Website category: book
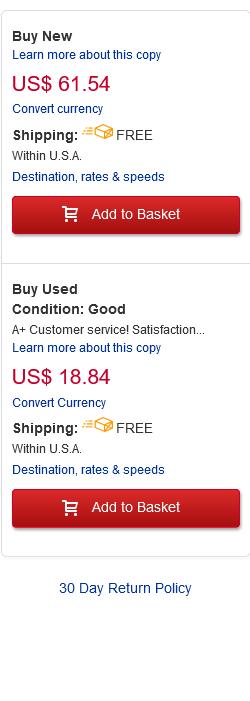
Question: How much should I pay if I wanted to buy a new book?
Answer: US$ 61.54

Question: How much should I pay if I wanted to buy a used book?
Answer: US$ 18.84

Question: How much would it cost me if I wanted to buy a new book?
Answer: US$ 61.54

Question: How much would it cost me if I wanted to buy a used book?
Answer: US$ 18.84

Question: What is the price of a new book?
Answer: US$ 61.54

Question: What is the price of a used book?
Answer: US$ 18.84

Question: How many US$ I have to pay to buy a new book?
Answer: US$ 61.54

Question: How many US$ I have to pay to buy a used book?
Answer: US$ 18.84

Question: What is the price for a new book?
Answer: US$ 61.54

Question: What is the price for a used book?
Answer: US$ 18.84

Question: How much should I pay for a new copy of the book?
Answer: US$ 61.54

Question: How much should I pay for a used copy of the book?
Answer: US$ 18.84

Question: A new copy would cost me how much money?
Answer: US$ 61.54

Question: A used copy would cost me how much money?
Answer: US$ 18.84

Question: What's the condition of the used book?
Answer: Good

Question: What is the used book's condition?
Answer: Good

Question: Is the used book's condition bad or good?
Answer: Good

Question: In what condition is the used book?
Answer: Good

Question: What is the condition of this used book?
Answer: Good

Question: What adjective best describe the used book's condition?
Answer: Good

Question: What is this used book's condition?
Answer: Good

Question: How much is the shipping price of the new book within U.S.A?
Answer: FREE

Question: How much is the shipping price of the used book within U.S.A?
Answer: FREE

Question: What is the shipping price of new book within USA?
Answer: FREE

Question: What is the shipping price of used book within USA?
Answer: FREE

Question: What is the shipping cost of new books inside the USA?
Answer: FREE

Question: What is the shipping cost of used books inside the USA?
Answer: FREE

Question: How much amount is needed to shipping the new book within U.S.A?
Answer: FREE

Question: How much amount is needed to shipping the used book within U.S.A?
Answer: FREE

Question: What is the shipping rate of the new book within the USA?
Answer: FREE

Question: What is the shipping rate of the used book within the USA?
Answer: FREE

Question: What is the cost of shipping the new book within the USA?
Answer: FREE

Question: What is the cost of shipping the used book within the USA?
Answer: FREE

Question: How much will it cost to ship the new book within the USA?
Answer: FREE

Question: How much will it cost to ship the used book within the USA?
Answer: FREE